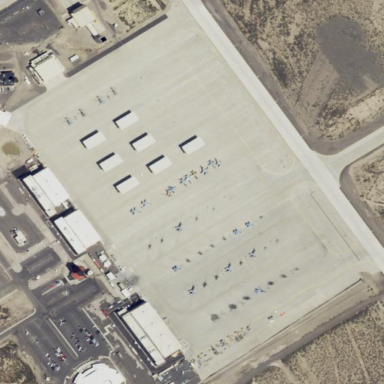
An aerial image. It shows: Apron at the airport.